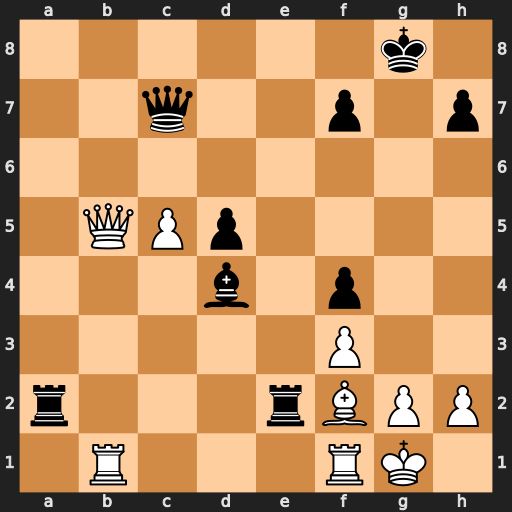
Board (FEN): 6k1/2q2p1p/8/1QPp4/3b1p2/5P2/r3rBPP/1R3RK1
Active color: w
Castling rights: -
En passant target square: -
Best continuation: Qb8+ Qxb8 Rxb8+ Kg7 Bxd4+